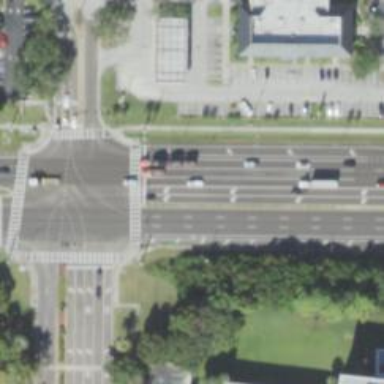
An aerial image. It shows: Marked crossing on footway.